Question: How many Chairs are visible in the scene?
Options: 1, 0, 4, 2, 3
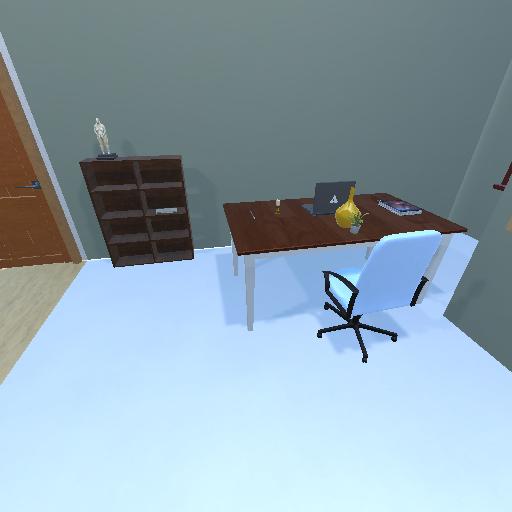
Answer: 1